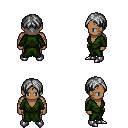
a pixel art fantasy rpg character, male body template, human, dark skin, green robe, teal pants, gray parted hairstyle, metal boots, four views (front, back, left, right), 2x2 character sprite sheet, small pixel art, hard edges, no anti-aliasing